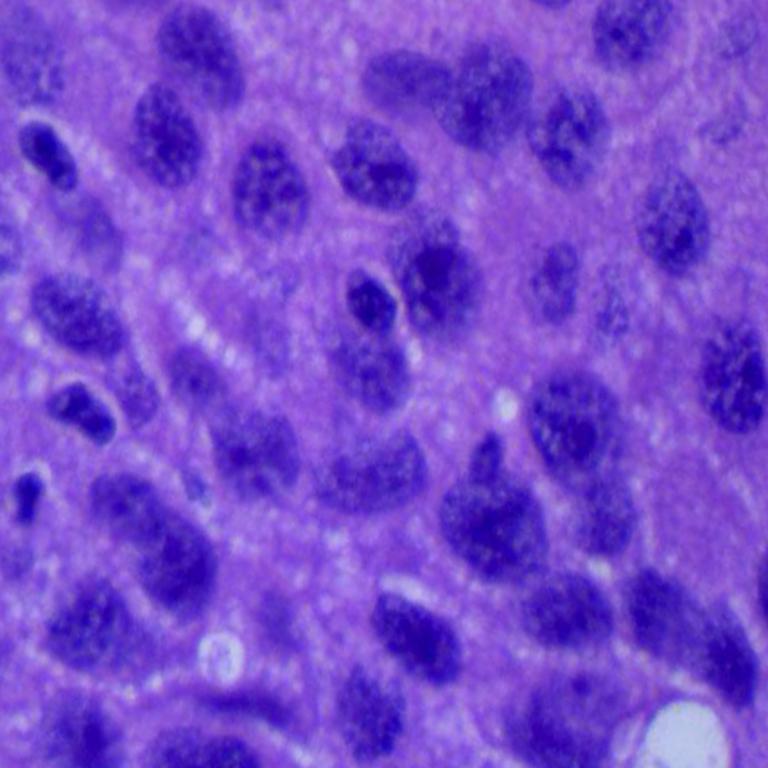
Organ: lung
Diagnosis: squamous carcinomas